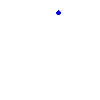
Particle: pion